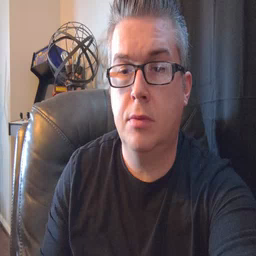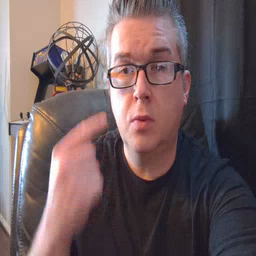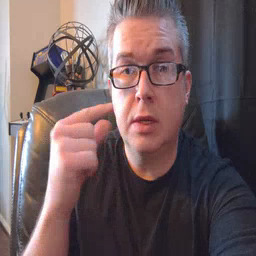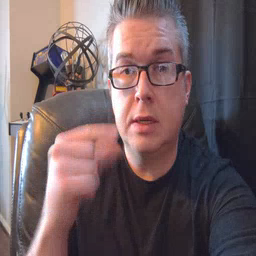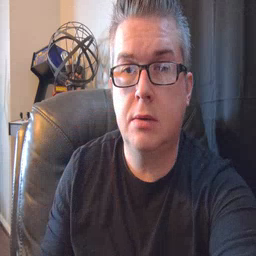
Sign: green